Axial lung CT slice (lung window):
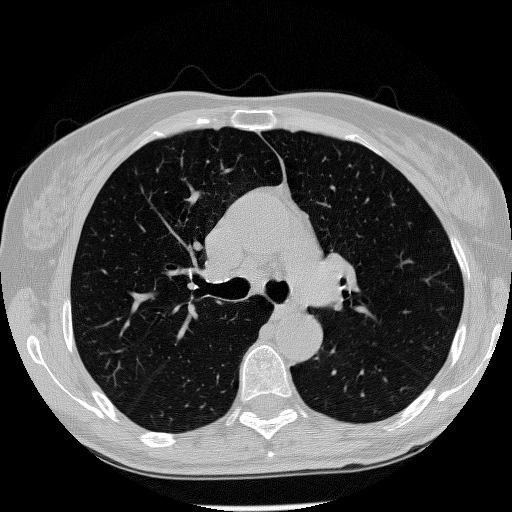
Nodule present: no